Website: lowes
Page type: receipt
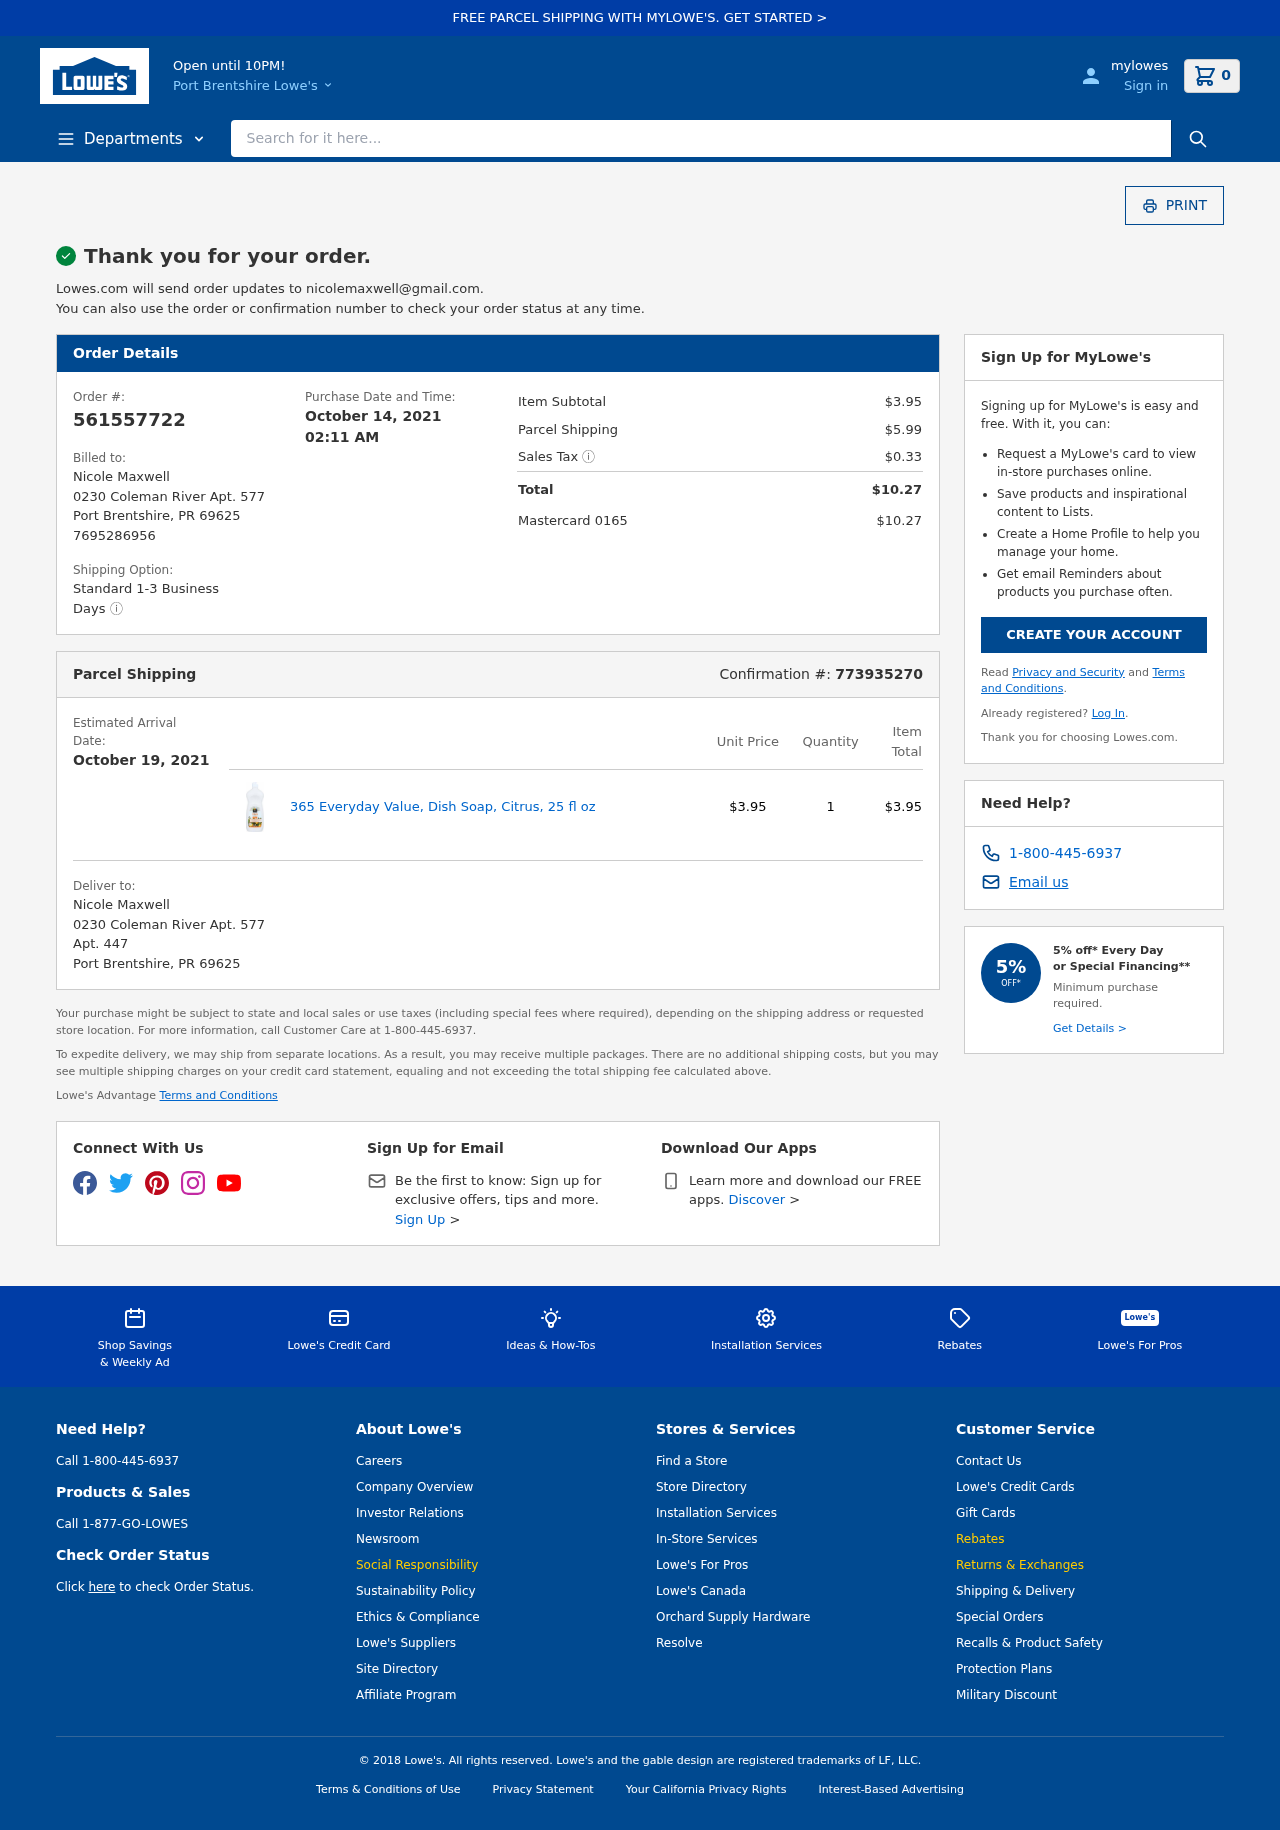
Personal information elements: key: PII_CARD_LAST4
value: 0165
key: PII_CARD_TYPE
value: Mastercard
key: PII_CITY
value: Port Brentshire
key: PII_EMAIL
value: nicolemaxwell@gmail.com
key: PII_FULLNAME
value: Nicole Maxwell
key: PII_FULLNAME2
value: Nicole Maxwell
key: PII_PHONE
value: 7695286956
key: PII_POSTCODE
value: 69625
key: PII_STATE_ABBR
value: PR
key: PII_STREET
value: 0230 Coleman River Apt. 577
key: PII_STREET2
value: Apt. 447
Product elements: key: PRODUCT1_NAME
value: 365 Everyday Value, Dish Soap, Citrus, 25 fl oz
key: PRODUCT1_PRICE
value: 3.95
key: PRODUCT1_QUANTITY
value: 1
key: PRODUCT1_ITEM_TOTAL
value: $3.95
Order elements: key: ORDER_NUM_ITEMS
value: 0
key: ORDER_ID
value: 561557722
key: ORDER_DATE
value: October 14, 2021 02:11 AM
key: ORDER_SUBTOTAL
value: $3.95
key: ORDER_SHIPPING_COST
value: $5.99
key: ORDER_TAX
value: $0.33
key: ORDER_TOTAL
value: $10.27
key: ORDER_TOTAL2
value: $10.27
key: ORDER_CONFIRMATION
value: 773935270
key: ORDER_DELIVERY_DATE
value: October 19, 2021
Search elements: key: HEADER_SEARCH
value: Search for it here...